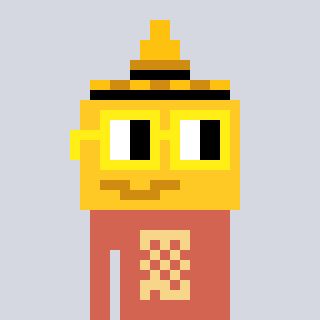
a pixel art character with square yellow glasses, a mustard-shaped head and a peachy-colored body on a cool background